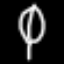
Label: leaf